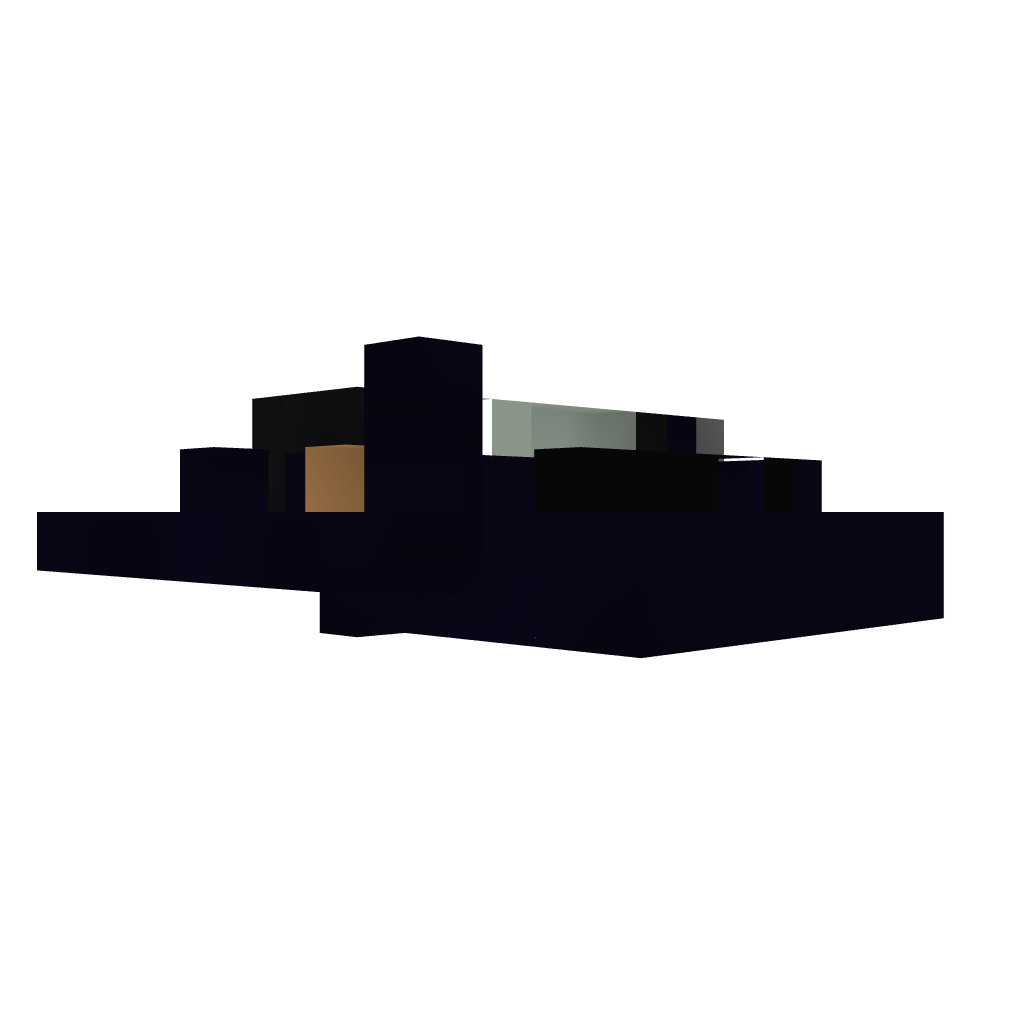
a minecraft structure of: TNT Cannon